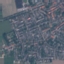
Label: Residential